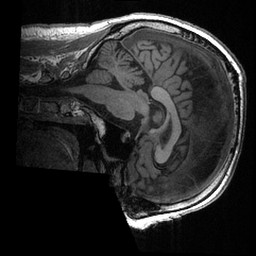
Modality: T1w
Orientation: sagittal
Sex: male
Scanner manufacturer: ge
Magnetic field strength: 3 T
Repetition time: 0.0064 s
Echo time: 0.00281 s